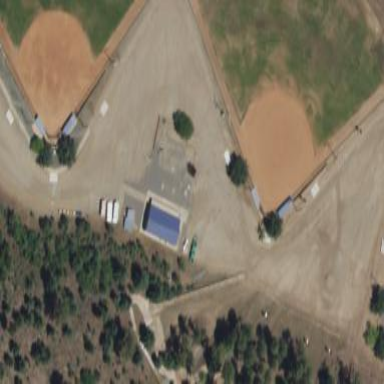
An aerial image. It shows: Baseball pitch surrounded by fence.